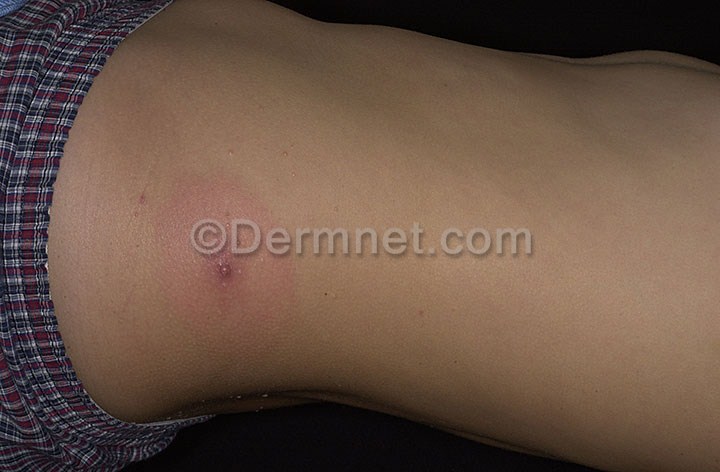
Disease: Warts Molluscum and other Viral Infections